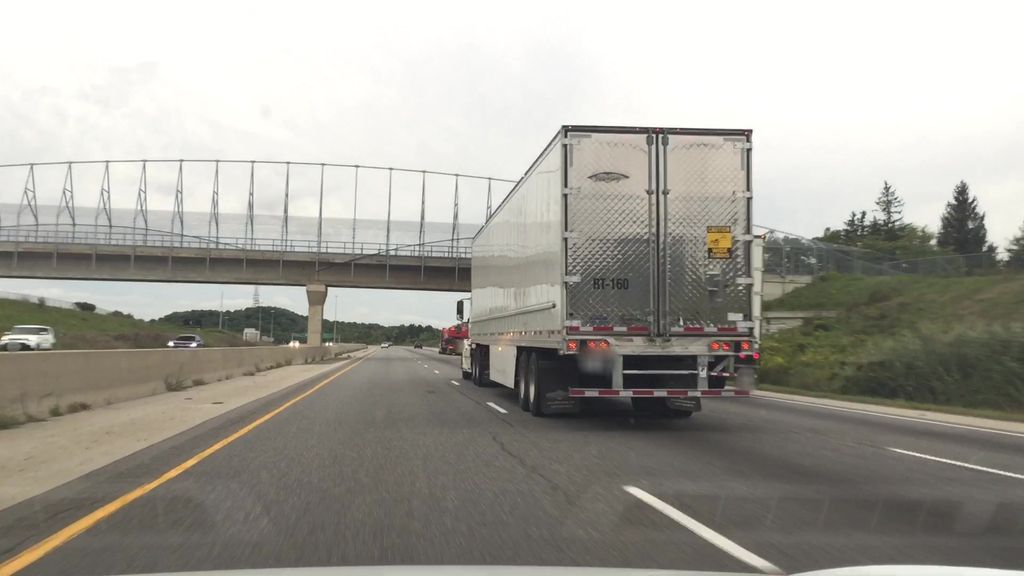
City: kitchener-waterloo